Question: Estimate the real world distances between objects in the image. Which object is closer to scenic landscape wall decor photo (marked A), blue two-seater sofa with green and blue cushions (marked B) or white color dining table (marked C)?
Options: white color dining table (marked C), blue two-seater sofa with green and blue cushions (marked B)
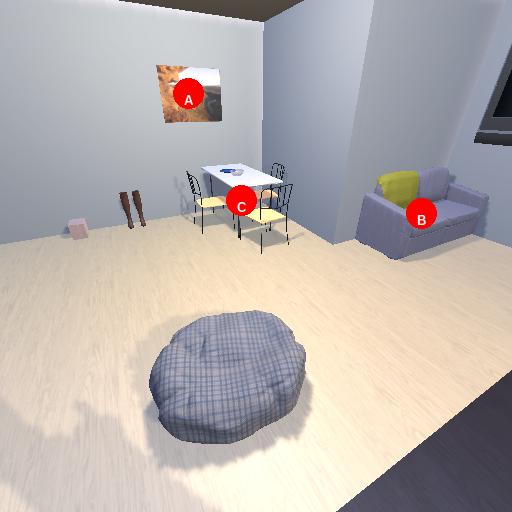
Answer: white color dining table (marked C)